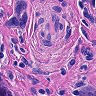
Metastatic tissue present: yes